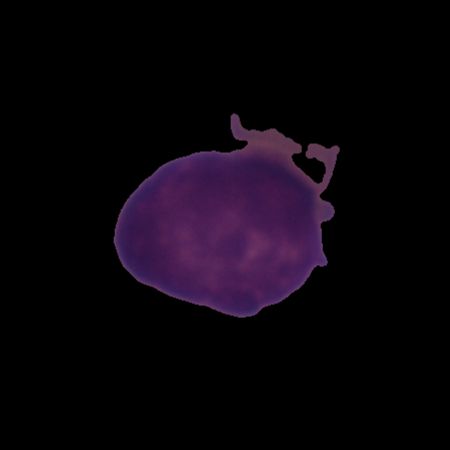
Label: healthy